Interaction volume radius: 5 \u00c5
Interaction volume height: 25 \u00c5
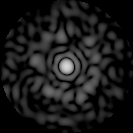
Disorder parameter: 0.8598